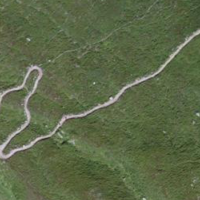
EUNIS habitat code: 31
Species observed at this site:
Calluna vulgaris